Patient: sex F, age 57
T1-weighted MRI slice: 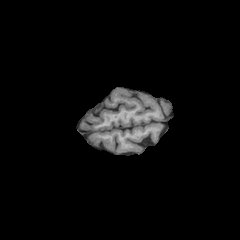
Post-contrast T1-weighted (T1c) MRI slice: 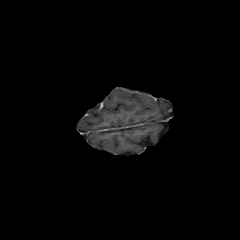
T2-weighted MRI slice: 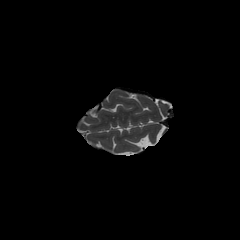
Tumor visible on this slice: no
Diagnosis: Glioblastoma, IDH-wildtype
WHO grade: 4